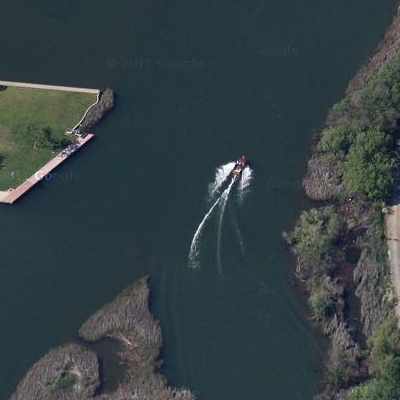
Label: dRiverLake